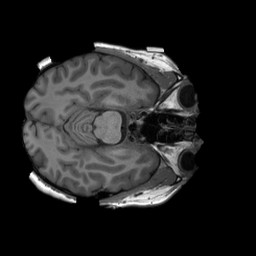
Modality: T1w
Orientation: axial
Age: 30
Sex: female
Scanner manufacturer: siemens
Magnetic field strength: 3 T
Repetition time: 2.3 s
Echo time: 0.00232 s